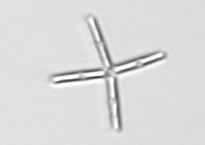
Label: Thalassionema